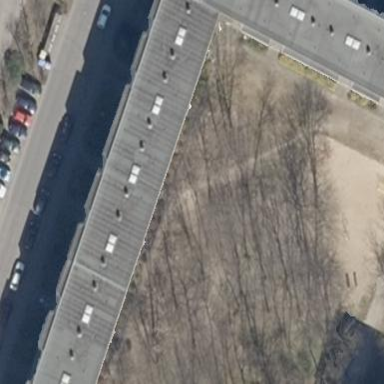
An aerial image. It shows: Apartment building with flat roof.